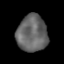
Tissue: lung
Cell type: Epithelial cells
Senescence score: 0.228
Nuclear area (px): 1080
Mean DAPI intensity: 101.981